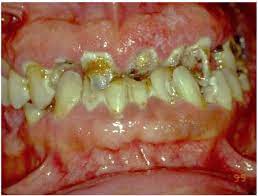
Condition: Gingivitis